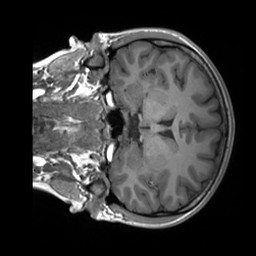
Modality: T1w
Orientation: coronal
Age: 21
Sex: female
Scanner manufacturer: siemens
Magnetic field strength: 3 T
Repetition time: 1.8 s
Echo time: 0.00232 s